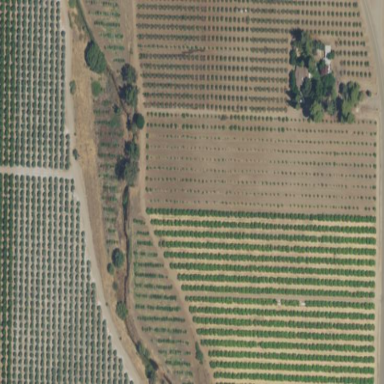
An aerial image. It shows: Orange orchard with beautiful orange trees.